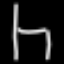
Label: chair